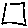
Label: square